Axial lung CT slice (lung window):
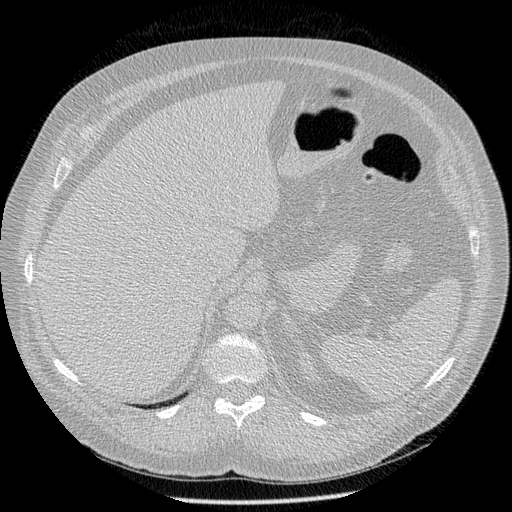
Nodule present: no